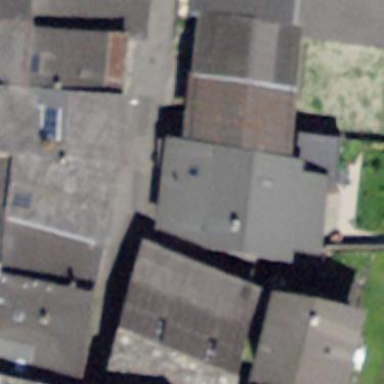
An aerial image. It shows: Terrace building.